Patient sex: M
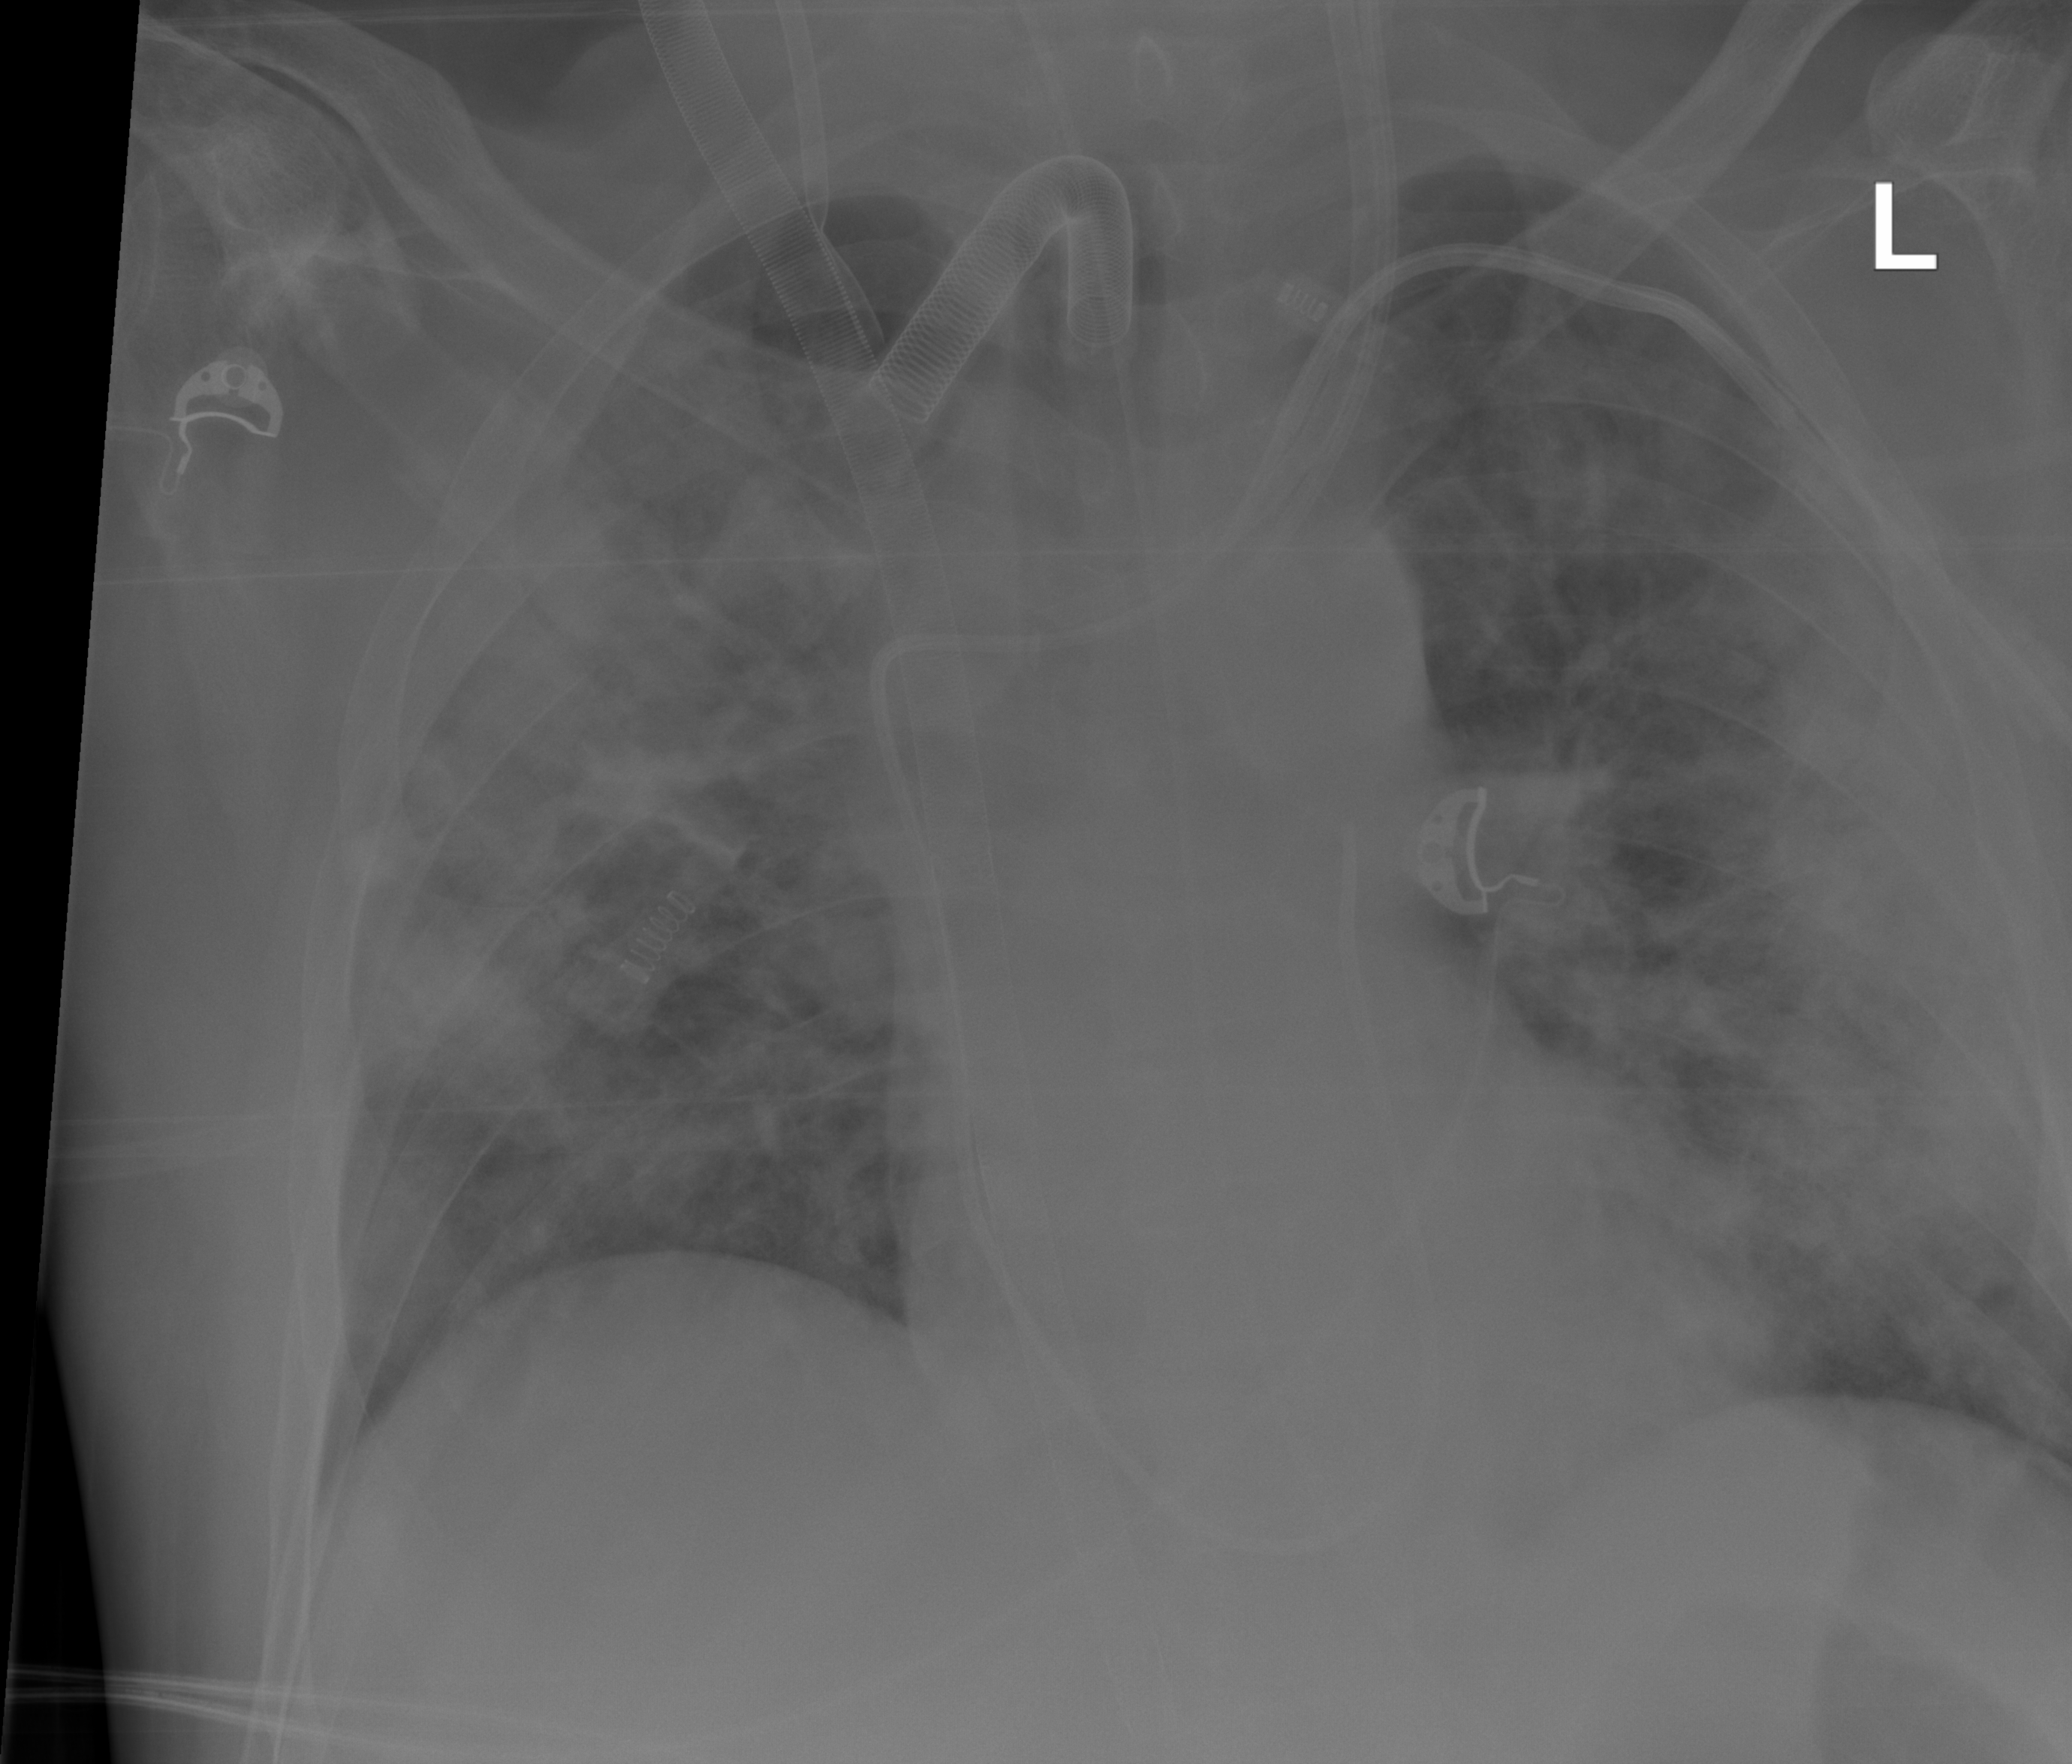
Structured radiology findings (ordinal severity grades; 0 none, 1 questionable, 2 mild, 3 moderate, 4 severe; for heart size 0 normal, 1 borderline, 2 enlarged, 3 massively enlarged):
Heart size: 0
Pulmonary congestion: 0
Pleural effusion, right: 0
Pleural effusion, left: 0
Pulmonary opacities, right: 4
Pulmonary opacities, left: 4
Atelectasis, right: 3
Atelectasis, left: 3